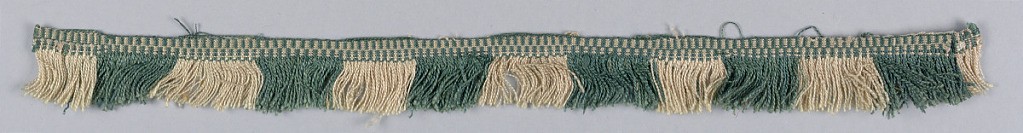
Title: Fringe
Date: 17th century
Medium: silk Technique: woven
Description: Green and tan fringe with a patterned heading and skirt threads arranged to form colored stripes.